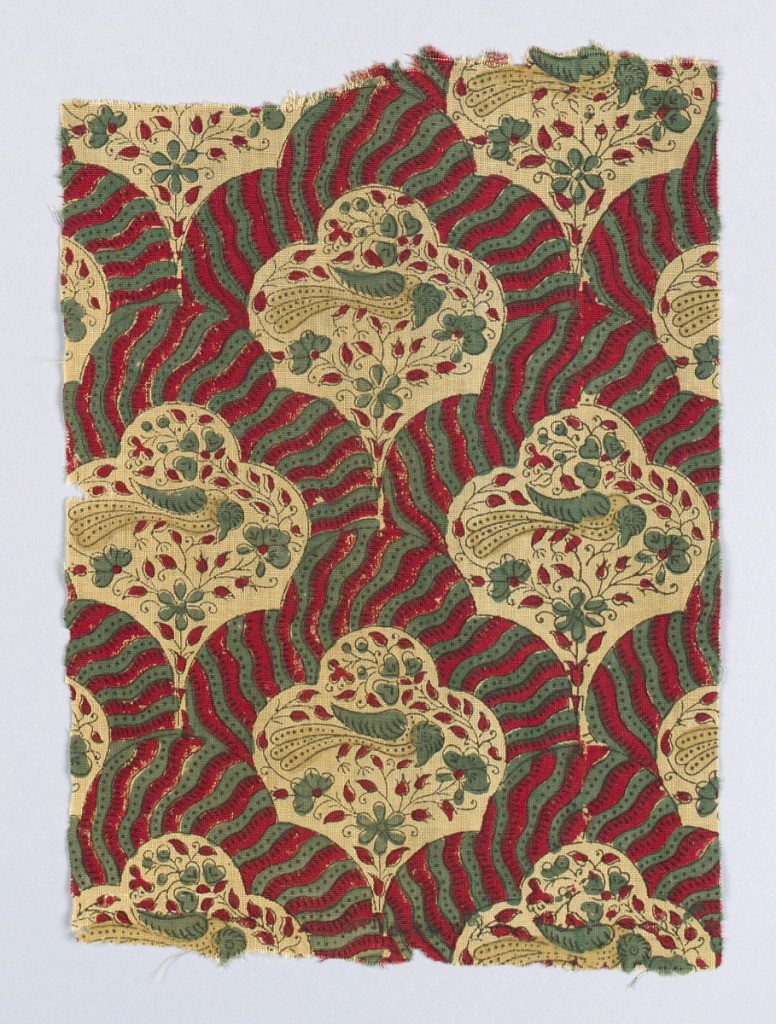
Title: Fragment
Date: ca. 1840
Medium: cotton Technique: printed on plain weave
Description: Red and green stripes offset tan medallions which enclose a bird and flowering branches.